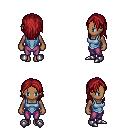
a pixel art fantasy rpg character, female body template, human, dark skin, blue vest, magenta pants, brunette long hairstyle, metal boots, four views (front, back, left, right), 2x2 character sprite sheet, small pixel art, hard edges, no anti-aliasing